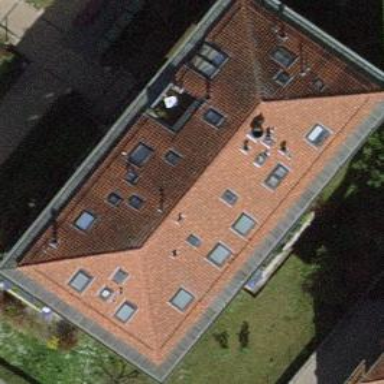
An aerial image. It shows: Hipped-roof building with apartments.